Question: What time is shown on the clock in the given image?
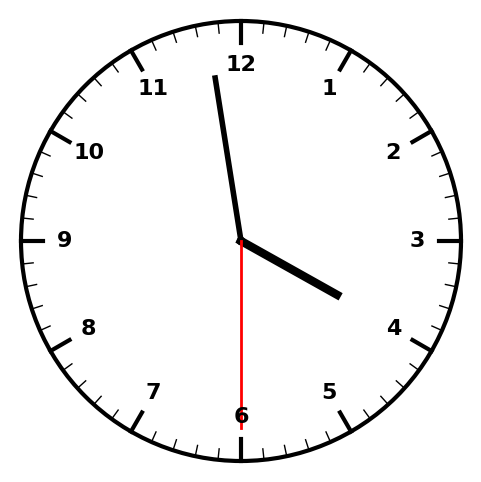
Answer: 03:58:30